RGB frame:
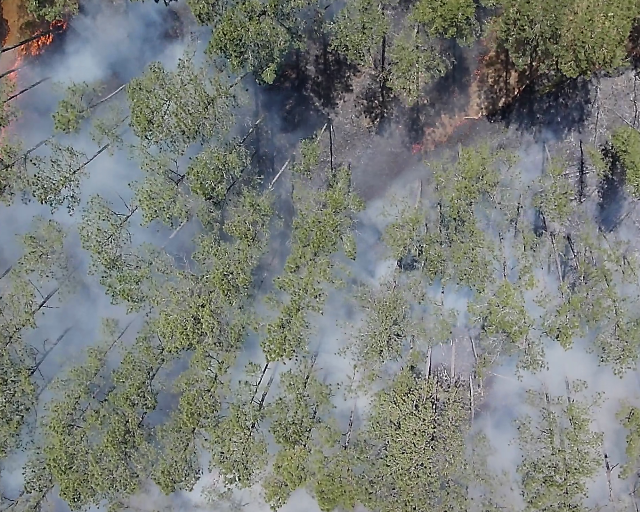
Thermal frame:
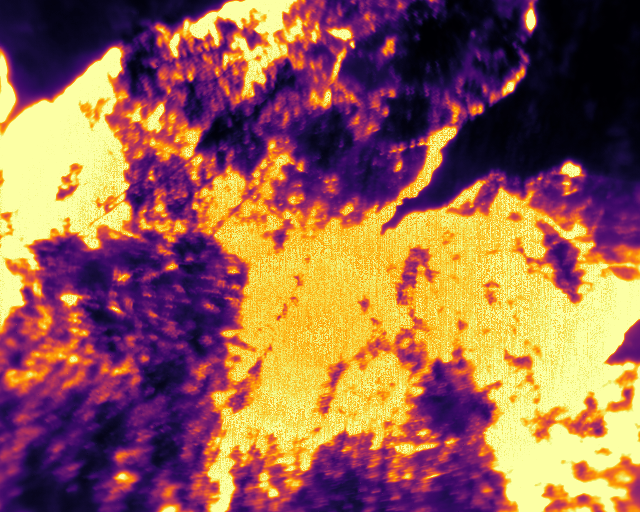
Captured: 2026-02-27 02:38:07
Pixels at or above 80 °C: 202809 (fraction of frame: 0.6189)